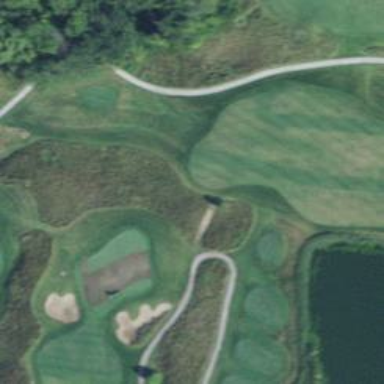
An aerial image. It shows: Area with grass used as rough in golf course.